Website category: sports
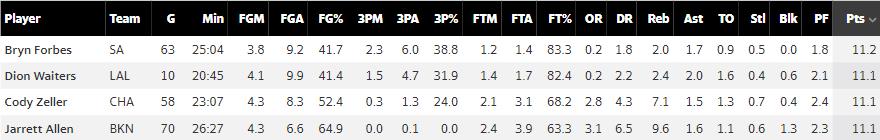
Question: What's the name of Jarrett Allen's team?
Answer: BKN

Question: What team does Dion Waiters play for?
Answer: LAL

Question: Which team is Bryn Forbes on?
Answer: SA

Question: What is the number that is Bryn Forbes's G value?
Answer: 63

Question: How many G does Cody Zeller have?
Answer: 58

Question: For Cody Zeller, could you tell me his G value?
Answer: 58

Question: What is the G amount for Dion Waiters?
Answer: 10

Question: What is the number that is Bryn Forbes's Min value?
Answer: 25:04

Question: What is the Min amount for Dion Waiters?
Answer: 20:45

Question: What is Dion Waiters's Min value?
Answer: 20:45

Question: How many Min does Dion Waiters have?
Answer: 20:45

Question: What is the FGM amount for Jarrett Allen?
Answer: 4.3

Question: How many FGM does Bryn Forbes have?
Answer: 3.8

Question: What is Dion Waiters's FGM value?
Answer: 4.1

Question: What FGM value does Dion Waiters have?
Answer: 4.1

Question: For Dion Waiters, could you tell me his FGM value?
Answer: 4.1

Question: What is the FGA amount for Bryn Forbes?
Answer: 9.2

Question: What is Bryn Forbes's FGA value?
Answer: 9.2

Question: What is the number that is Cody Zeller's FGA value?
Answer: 8.3

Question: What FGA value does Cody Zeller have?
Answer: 8.3

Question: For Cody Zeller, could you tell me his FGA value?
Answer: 8.3

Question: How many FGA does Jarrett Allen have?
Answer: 6.6

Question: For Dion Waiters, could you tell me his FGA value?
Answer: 9.9

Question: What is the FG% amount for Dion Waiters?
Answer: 41.4

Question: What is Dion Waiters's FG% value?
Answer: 41.4

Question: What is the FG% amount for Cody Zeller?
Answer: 52.4

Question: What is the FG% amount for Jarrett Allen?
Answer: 64.9

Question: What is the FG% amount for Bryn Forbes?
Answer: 41.7

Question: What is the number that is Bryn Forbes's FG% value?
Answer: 41.7

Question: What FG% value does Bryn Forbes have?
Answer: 41.7

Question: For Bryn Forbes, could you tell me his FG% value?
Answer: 41.7

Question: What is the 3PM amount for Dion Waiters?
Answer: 1.5

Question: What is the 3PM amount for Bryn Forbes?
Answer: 2.3

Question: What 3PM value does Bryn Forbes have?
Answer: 2.3

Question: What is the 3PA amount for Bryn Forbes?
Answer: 6.0

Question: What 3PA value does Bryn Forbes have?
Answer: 6.0

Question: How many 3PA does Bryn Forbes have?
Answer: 6.0

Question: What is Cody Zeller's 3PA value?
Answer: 1.3

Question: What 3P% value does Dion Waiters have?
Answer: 31.9

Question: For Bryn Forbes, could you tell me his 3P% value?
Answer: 38.8

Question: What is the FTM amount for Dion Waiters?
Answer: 1.4

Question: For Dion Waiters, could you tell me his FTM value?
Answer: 1.4

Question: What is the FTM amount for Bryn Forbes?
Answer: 1.2

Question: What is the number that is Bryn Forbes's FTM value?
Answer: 1.2

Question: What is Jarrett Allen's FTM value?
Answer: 2.4

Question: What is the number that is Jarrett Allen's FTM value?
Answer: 2.4

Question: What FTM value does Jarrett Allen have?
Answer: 2.4

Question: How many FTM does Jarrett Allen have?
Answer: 2.4

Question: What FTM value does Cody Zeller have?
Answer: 2.1

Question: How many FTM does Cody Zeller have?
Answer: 2.1

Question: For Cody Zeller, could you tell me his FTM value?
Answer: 2.1

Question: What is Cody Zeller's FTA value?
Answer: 3.1

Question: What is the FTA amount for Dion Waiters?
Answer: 1.7

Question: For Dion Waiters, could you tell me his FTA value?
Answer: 1.7

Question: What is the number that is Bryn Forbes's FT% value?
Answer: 83.3

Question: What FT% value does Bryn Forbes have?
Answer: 83.3

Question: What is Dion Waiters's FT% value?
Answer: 82.4

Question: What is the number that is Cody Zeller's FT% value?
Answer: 68.2

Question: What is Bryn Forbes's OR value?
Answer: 0.2

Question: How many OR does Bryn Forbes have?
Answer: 0.2

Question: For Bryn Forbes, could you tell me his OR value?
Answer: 0.2

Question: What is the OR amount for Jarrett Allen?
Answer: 3.1

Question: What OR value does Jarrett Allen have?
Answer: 3.1

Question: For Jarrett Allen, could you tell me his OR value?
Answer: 3.1